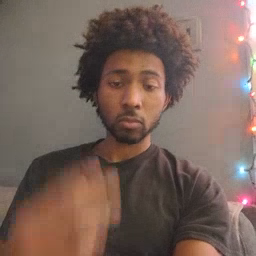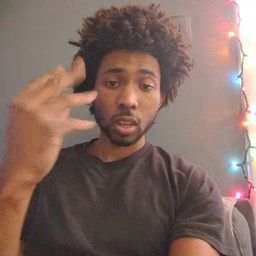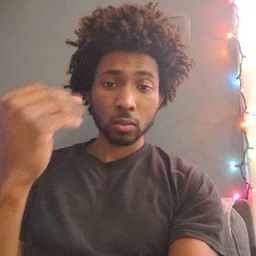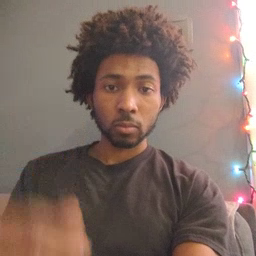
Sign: outside